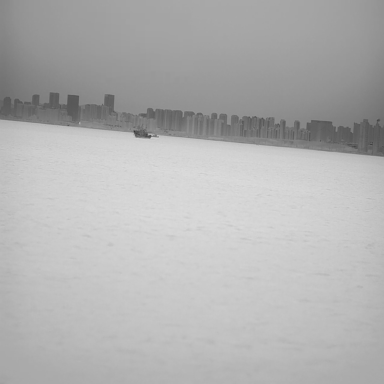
There are two bulk_carriers in the infrared image.